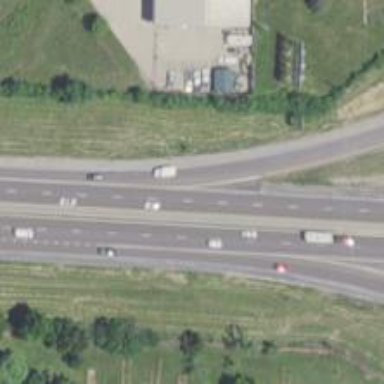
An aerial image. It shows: Asphalt motorway.